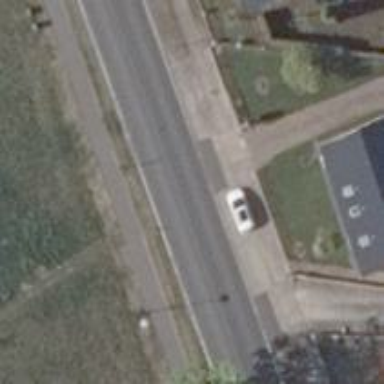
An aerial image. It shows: Primary road with asphalt surface.